Question: I want the whole botton to be grayed:

Here is my code:
'''
<Button Width="120" Cursor="Hand"
Name="btnPrintCard"
Click="btnPrintCard_Click"
Height="120"
HorizontalAlignment="Center"
Style="{DynamicResource MetroCircleButtonStyle}">
<Rectangle Width="80" Height="80" Fill="Green">
<Rectangle.OpacityMask>
<VisualBrush Stretch="Fill" Visual="{iconPacks:PackIconFontAwesome print}" />
</Rectangle.OpacityMask>
</Rectangle>
<Button.ToolTip>
<ToolTip>
<StackPanel>
<TextBlock FontWeight="Bold">Print</TextBlock>
<TextBlock>Start printing card</TextBlock>
</StackPanel>
</ToolTip>
</Button.ToolTip>
</Button>
'''
*I already found the topic about graying out the button image but in my case I used the icon which I don't know how to make it the same.
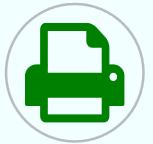
Answer: This should work:
'''
<Rectangle Width="80" Height="80">
<Rectangle.OpacityMask>
<VisualBrush Stretch="Fill" Visual="{iconPacks:PackIconFontAwesome print}" />
</Rectangle.OpacityMask>
<Rectangle.Style>
<Style TargetType="Rectangle">
<Setter Property="Fill" Value="Green" />
<Style.Triggers>
<Trigger Property="IsEnabled" Value="False">
<Setter Property="Fill" Value="Gray" />
</Trigger>
</Style.Triggers>
</Style>
</Rectangle.Style>
</Rectangle>
'''
Make sure to remove 'Fill="Green"' from your Rectangle because that would override the color set in the Style.
Since 'IsEnabled' down the VisualTree the Rectangles 'IsEnabled' will be 'false' whenever it's parent (or any ancestor, like your button) is disabled.